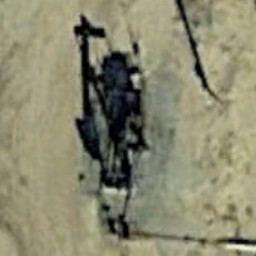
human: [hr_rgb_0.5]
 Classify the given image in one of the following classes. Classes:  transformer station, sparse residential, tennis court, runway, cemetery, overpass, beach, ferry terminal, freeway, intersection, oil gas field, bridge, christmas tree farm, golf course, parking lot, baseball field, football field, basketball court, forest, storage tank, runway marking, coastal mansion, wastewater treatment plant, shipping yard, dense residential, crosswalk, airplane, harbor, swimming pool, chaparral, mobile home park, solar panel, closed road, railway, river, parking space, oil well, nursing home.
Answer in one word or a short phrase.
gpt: oil well